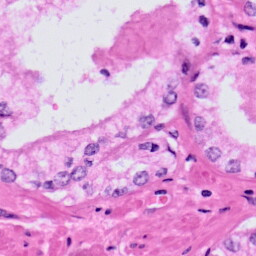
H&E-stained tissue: Prostate